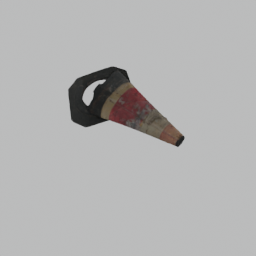
Label: tools